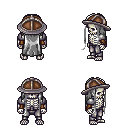
a pixel art fantasy rpg character, male body template, skeleton, steel arm armor, metal pants, white extra-long hairstyle, chain helm, cloth bracers, four views (front, back, left, right), 2x2 character sprite sheet, small pixel art, hard edges, no anti-aliasing